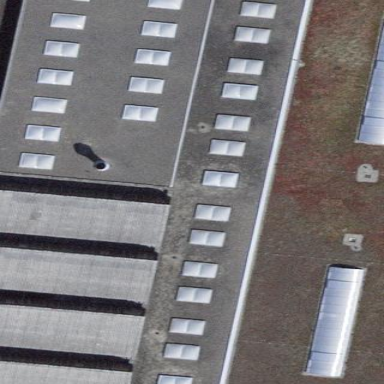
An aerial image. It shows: Industrial building.